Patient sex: M
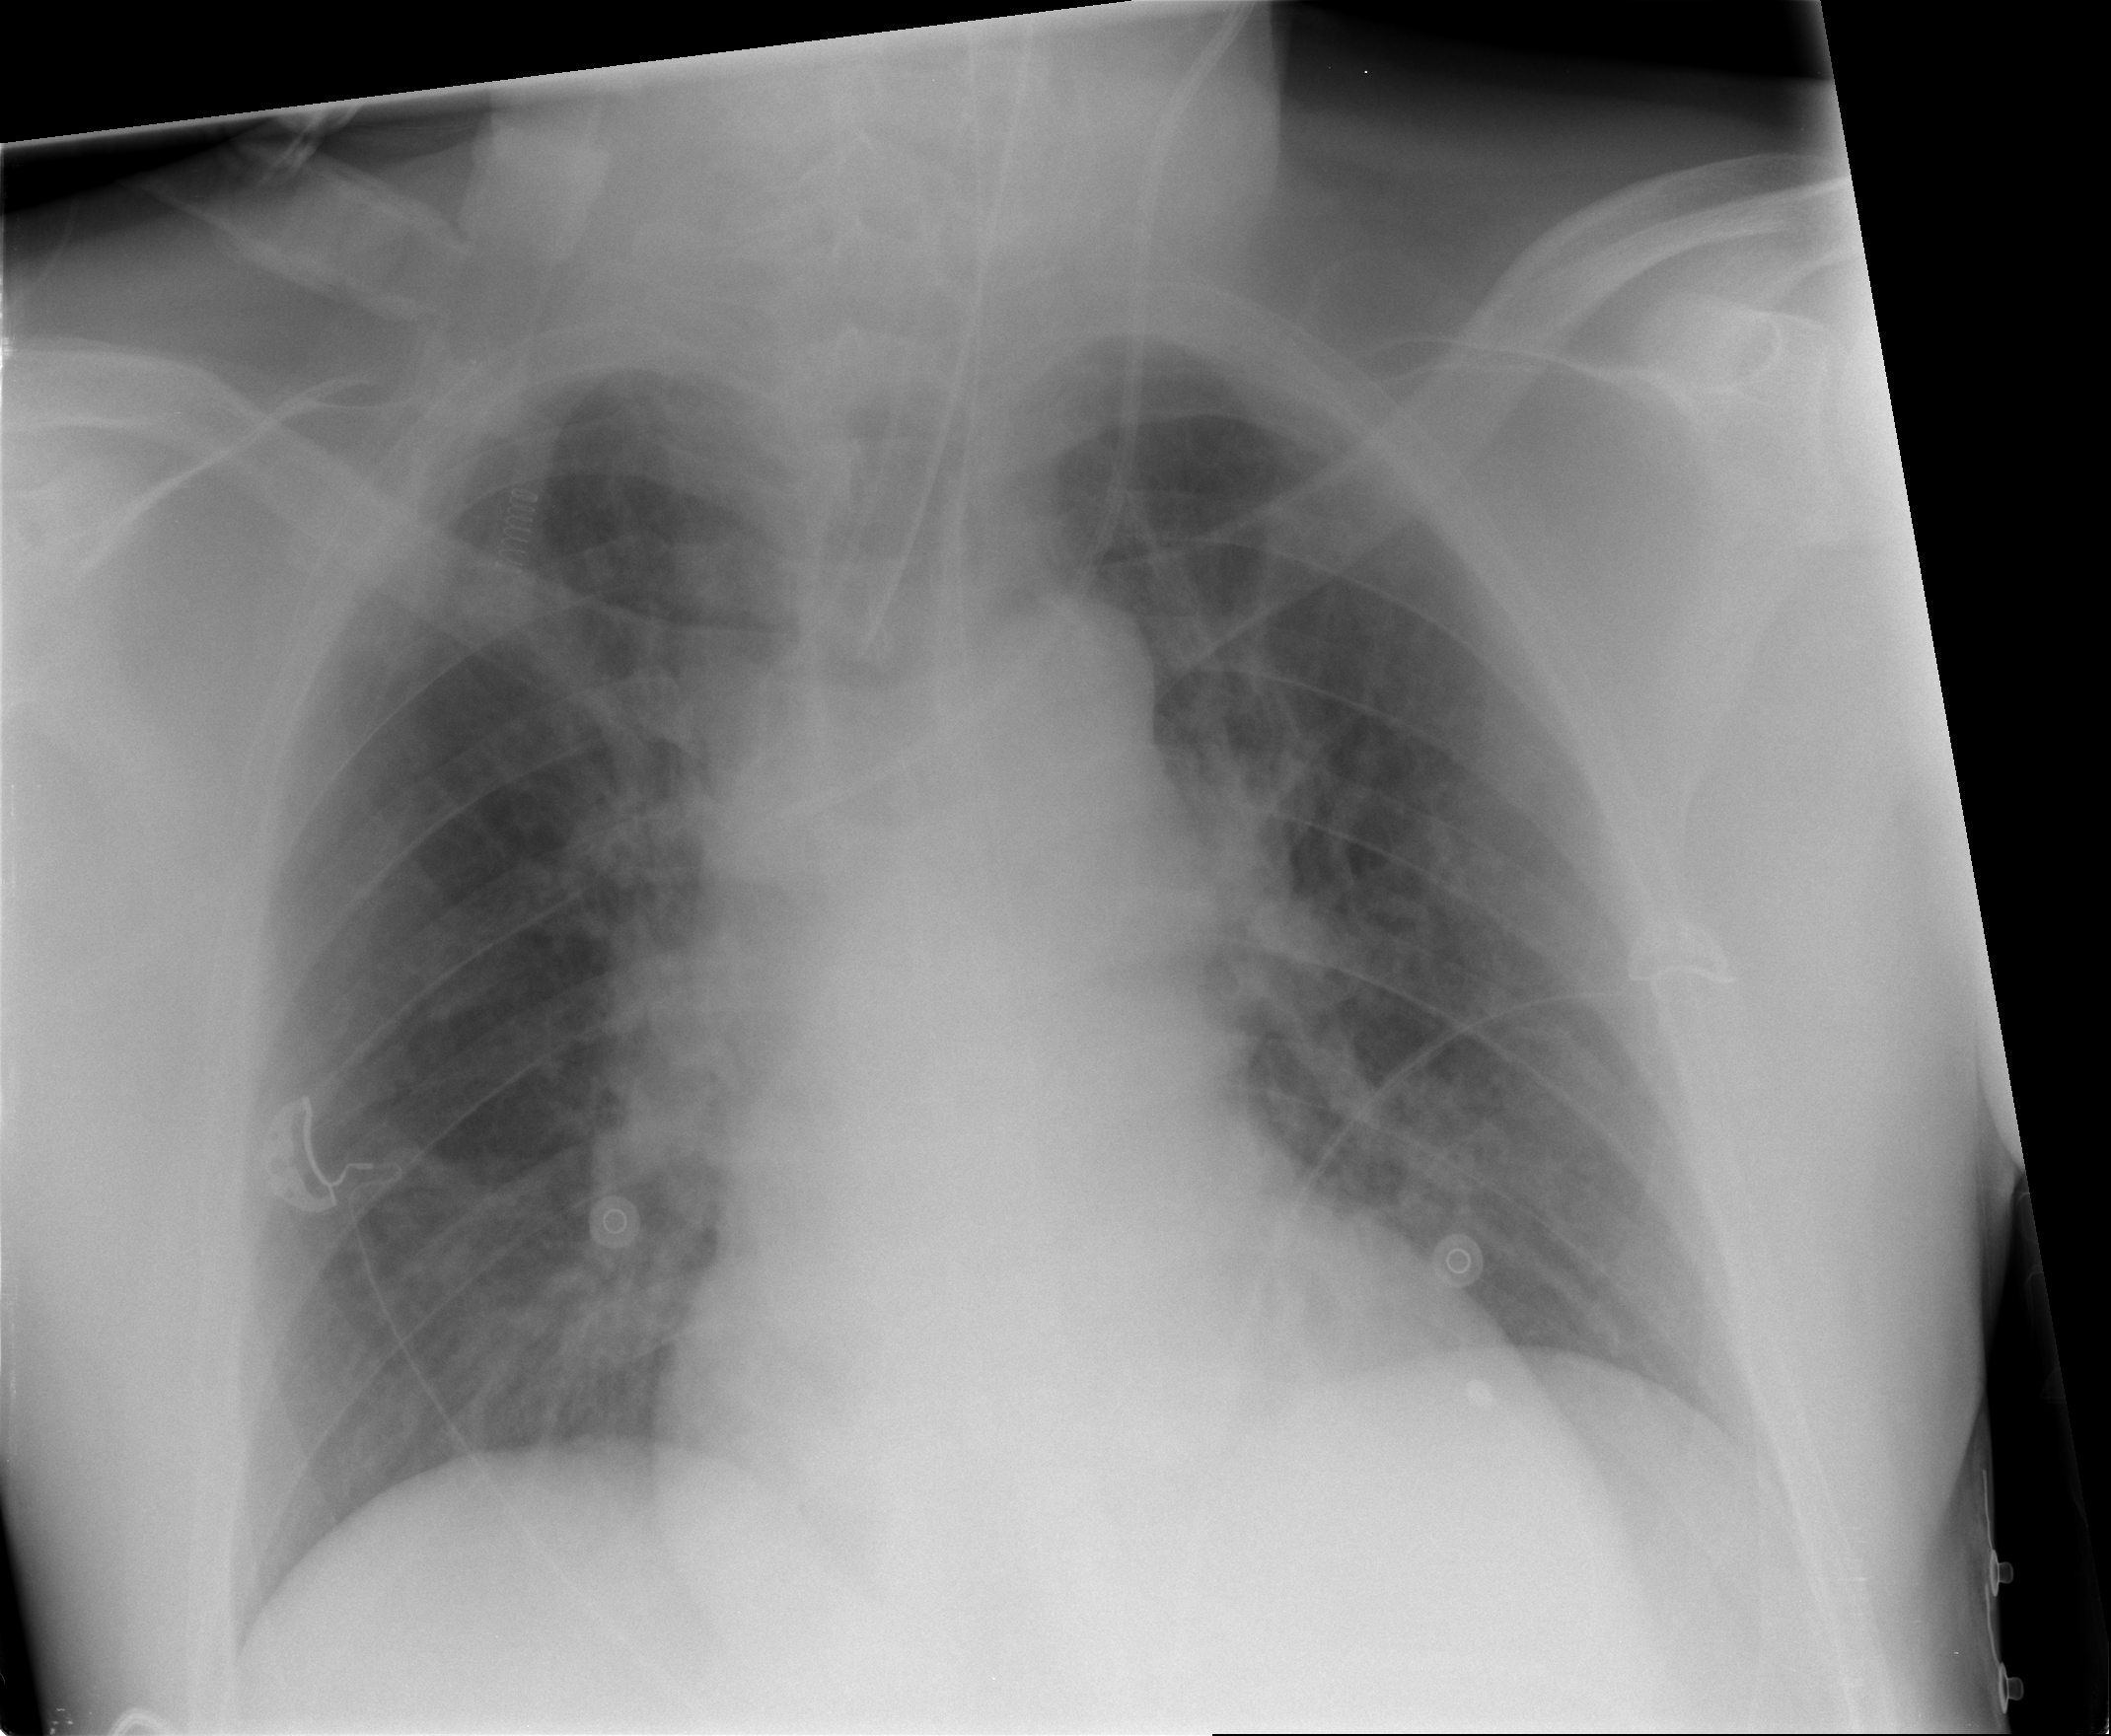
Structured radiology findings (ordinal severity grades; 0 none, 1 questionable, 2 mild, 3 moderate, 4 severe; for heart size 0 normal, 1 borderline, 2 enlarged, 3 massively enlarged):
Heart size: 1
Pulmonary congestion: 2
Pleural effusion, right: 0
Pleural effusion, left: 0
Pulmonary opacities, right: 2
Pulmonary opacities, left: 2
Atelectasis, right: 0
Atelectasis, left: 0